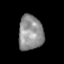
Tissue: skin
Cell type: Epithelial cells
Senescence score: 0.2808
Nuclear area (px): 840
Mean DAPI intensity: 142.823